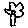
Label: flower